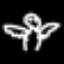
Label: angel